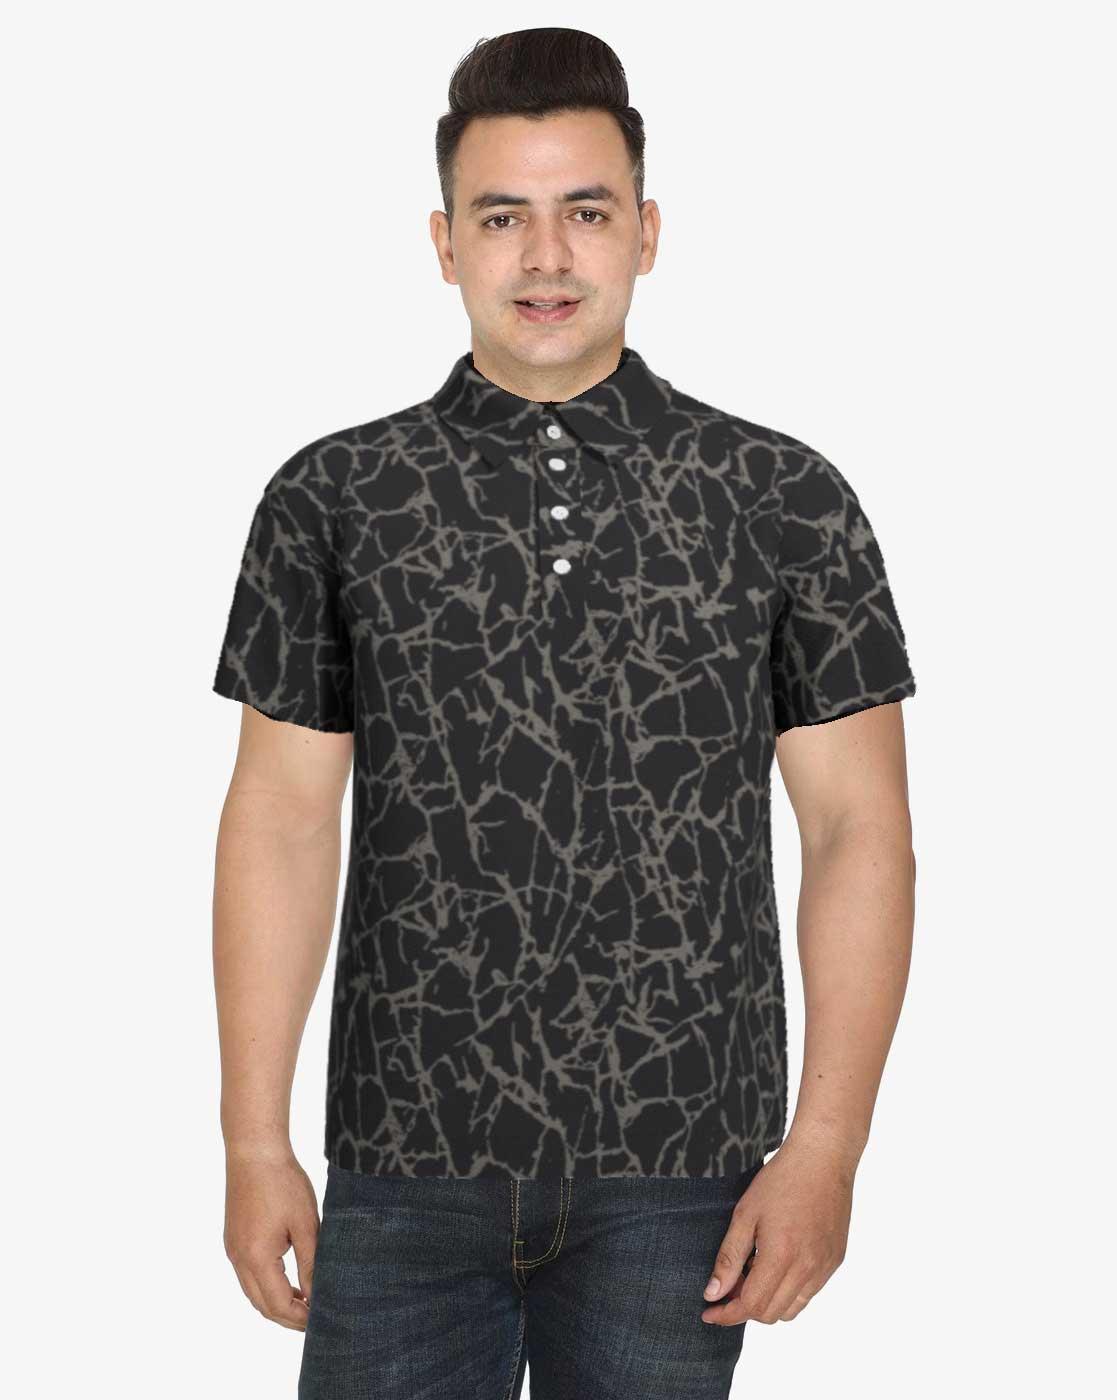
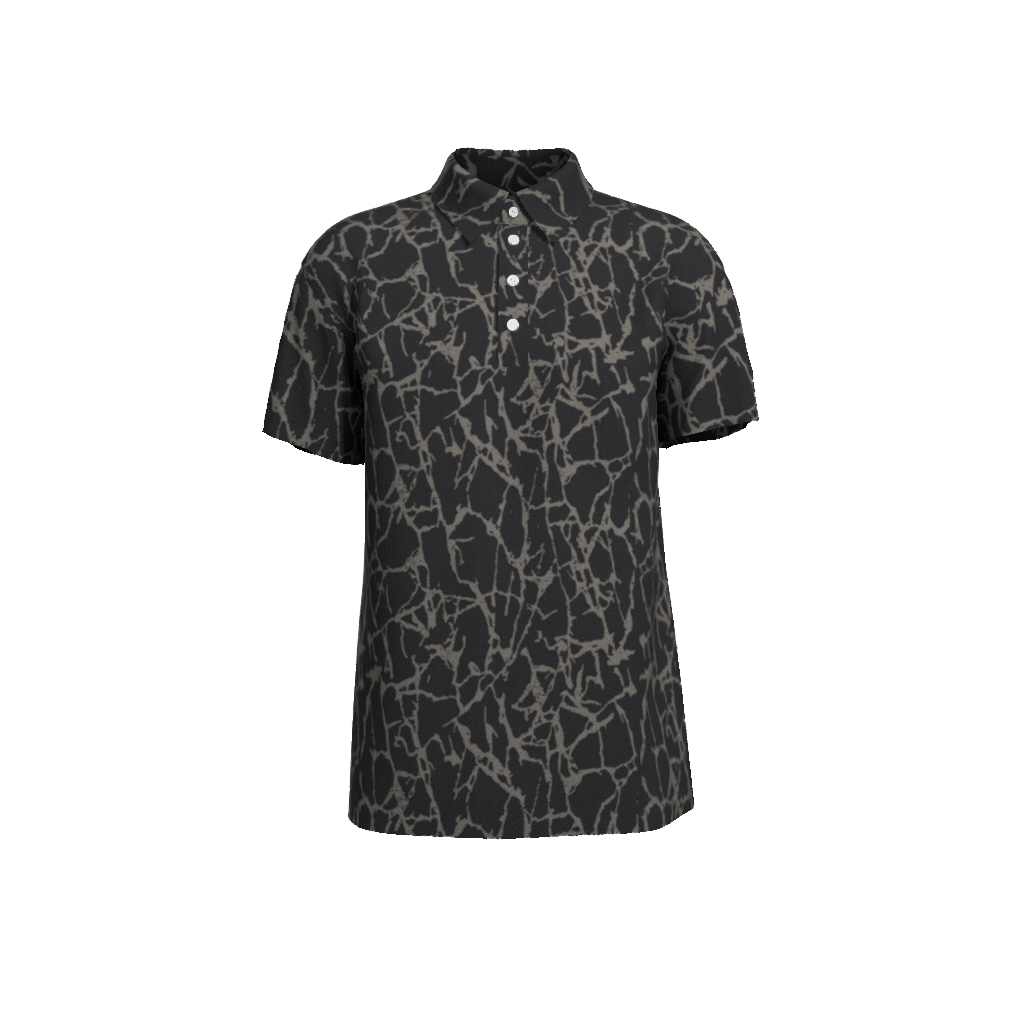
Clothing description: black multi star print polo shirt